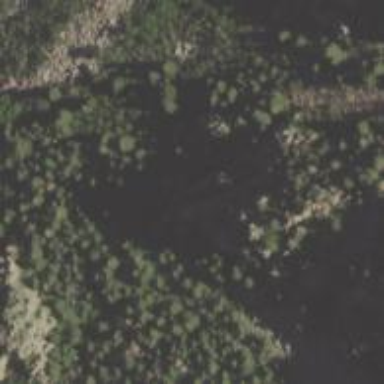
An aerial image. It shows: Natural cliff.